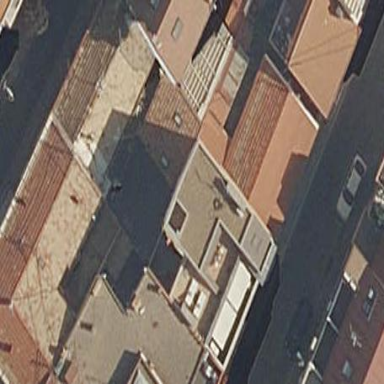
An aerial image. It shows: Image showing building with apartments.